Field crop: tomato
Growth stage: 2
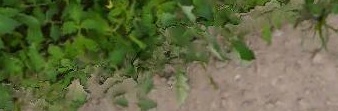
Species: tomato